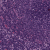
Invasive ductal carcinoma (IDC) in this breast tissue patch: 0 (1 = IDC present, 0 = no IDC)